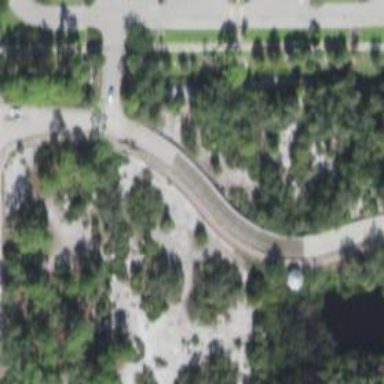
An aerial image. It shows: Service road that crosses over bridge.